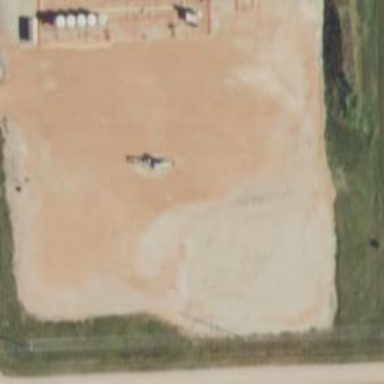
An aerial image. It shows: Petroleum well.